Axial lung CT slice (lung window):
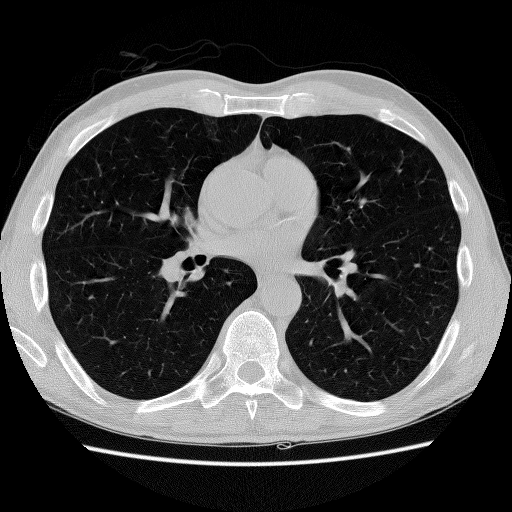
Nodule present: no